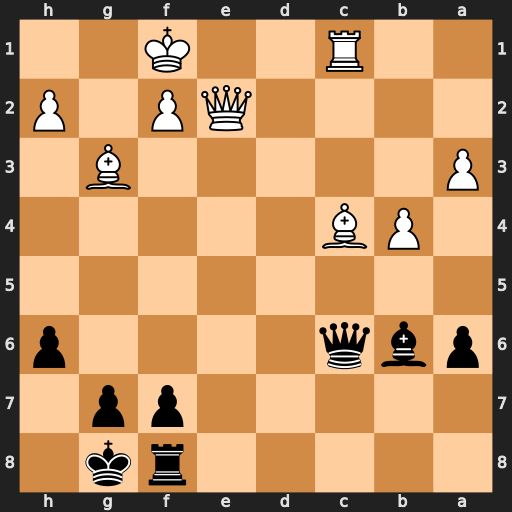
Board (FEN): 5rk1/5pp1/pbq4p/8/1PB5/P5B1/4QP1P/2R2K2
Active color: b
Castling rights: -
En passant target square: -
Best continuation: Qh1#